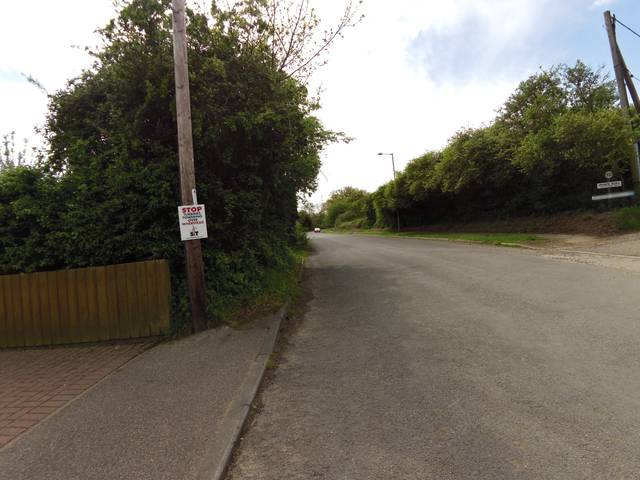
Region: United Kingdom
Coordinates: 52.031, 1.149